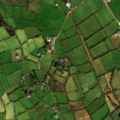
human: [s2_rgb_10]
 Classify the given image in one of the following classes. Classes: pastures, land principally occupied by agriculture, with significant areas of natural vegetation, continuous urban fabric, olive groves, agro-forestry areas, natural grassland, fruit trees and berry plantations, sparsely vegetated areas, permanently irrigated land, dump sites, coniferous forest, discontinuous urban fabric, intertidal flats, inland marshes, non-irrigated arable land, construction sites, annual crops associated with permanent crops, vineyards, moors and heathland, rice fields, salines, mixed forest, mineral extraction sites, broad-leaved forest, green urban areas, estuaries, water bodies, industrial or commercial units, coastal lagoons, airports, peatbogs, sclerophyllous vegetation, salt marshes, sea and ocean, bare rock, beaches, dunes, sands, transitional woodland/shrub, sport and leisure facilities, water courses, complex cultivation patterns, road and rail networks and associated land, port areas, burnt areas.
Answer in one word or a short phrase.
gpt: pastures, broad-leaved forest